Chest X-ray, PA view. Patient: 58 years old, sex M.
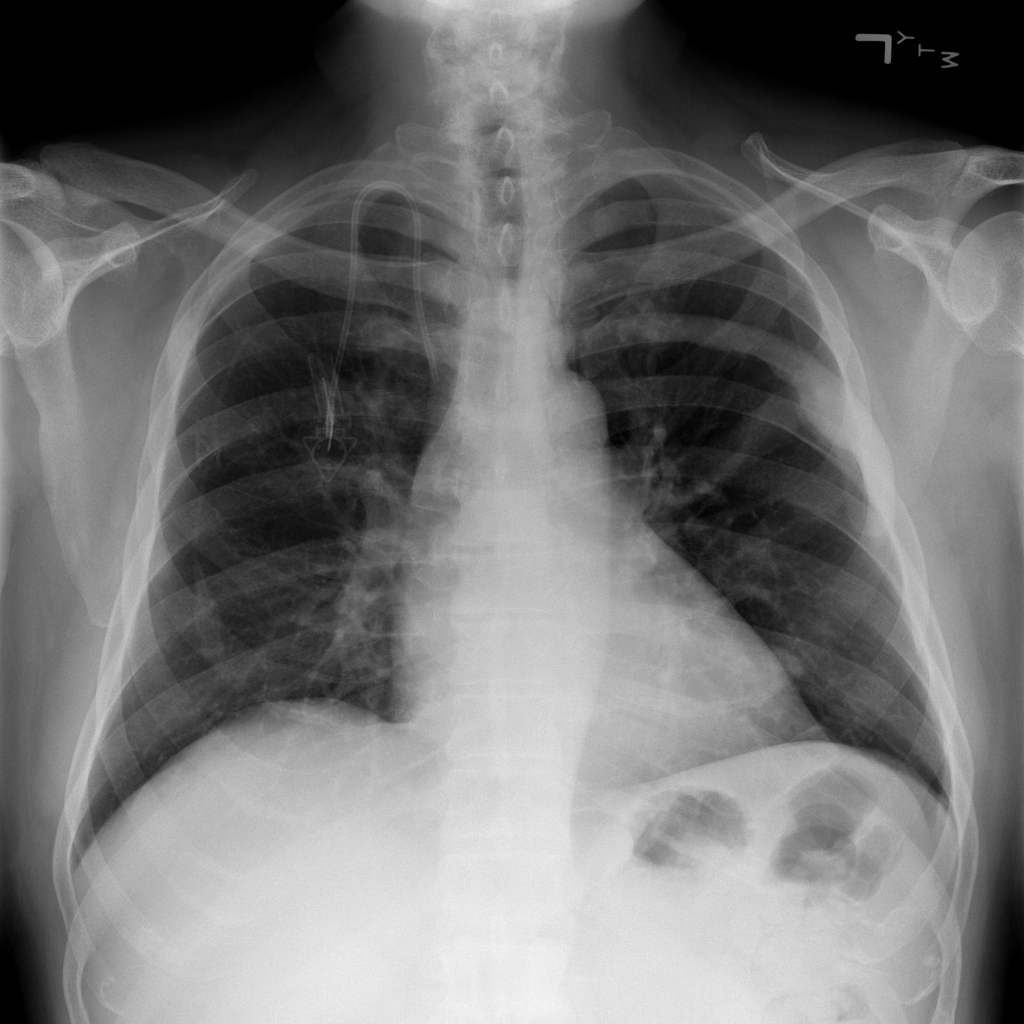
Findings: No Finding